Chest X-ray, PA view. Patient: 30 years old, sex M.
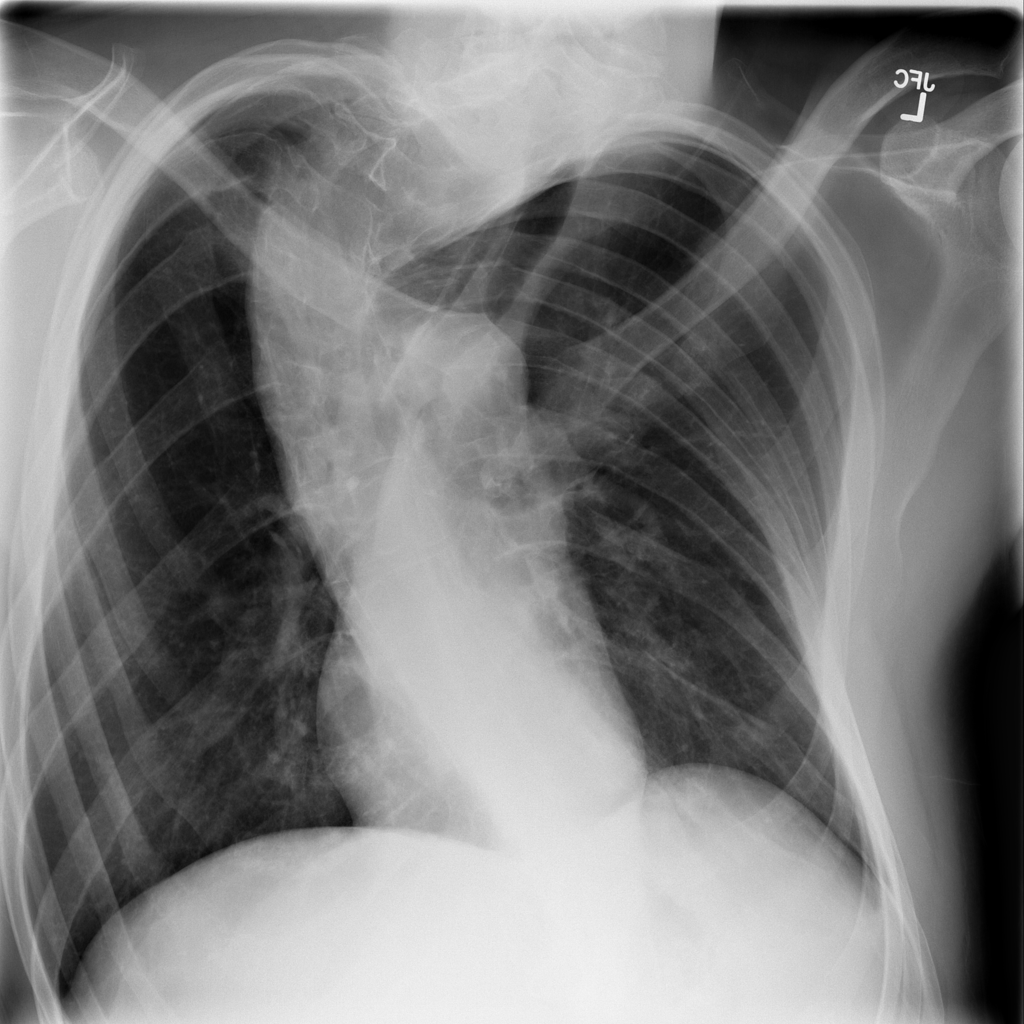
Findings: No Finding